Question: I'm unsure on how this relationship would work in a use case. I was hoping somebody would shed some light on this for me by explaining the relationship and the behaviour accessible by each?

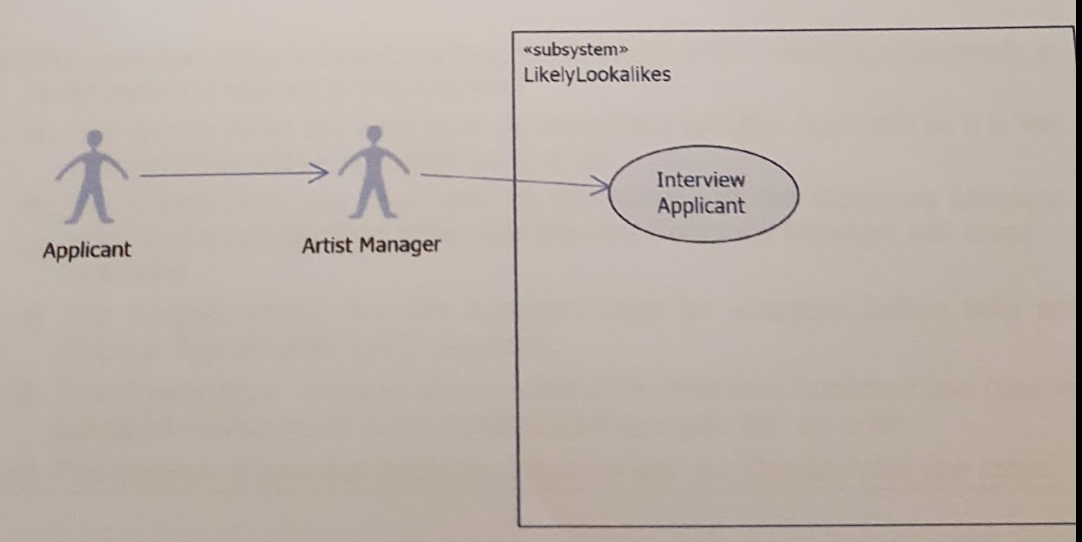
Answer: This relationship is not allowed in UML 2.0.
> UML 2 does not permit associations between Actors. (1)(2) The use of generalization/specialization relationship between actors is useful in modeling overlapping behaviours between actors and does not violate this constraint since a generalization relation is not a type of association.(3)
(<URL>
Although Applicant is a valid concept to the system, (s)he is not a system user; therefore, it should not be an actor in the use case diagram. Even for regular use case descriptions this relationship does not matter. What matters is the user and system interactions. However, you are free to explain this relationship in a <URL>.